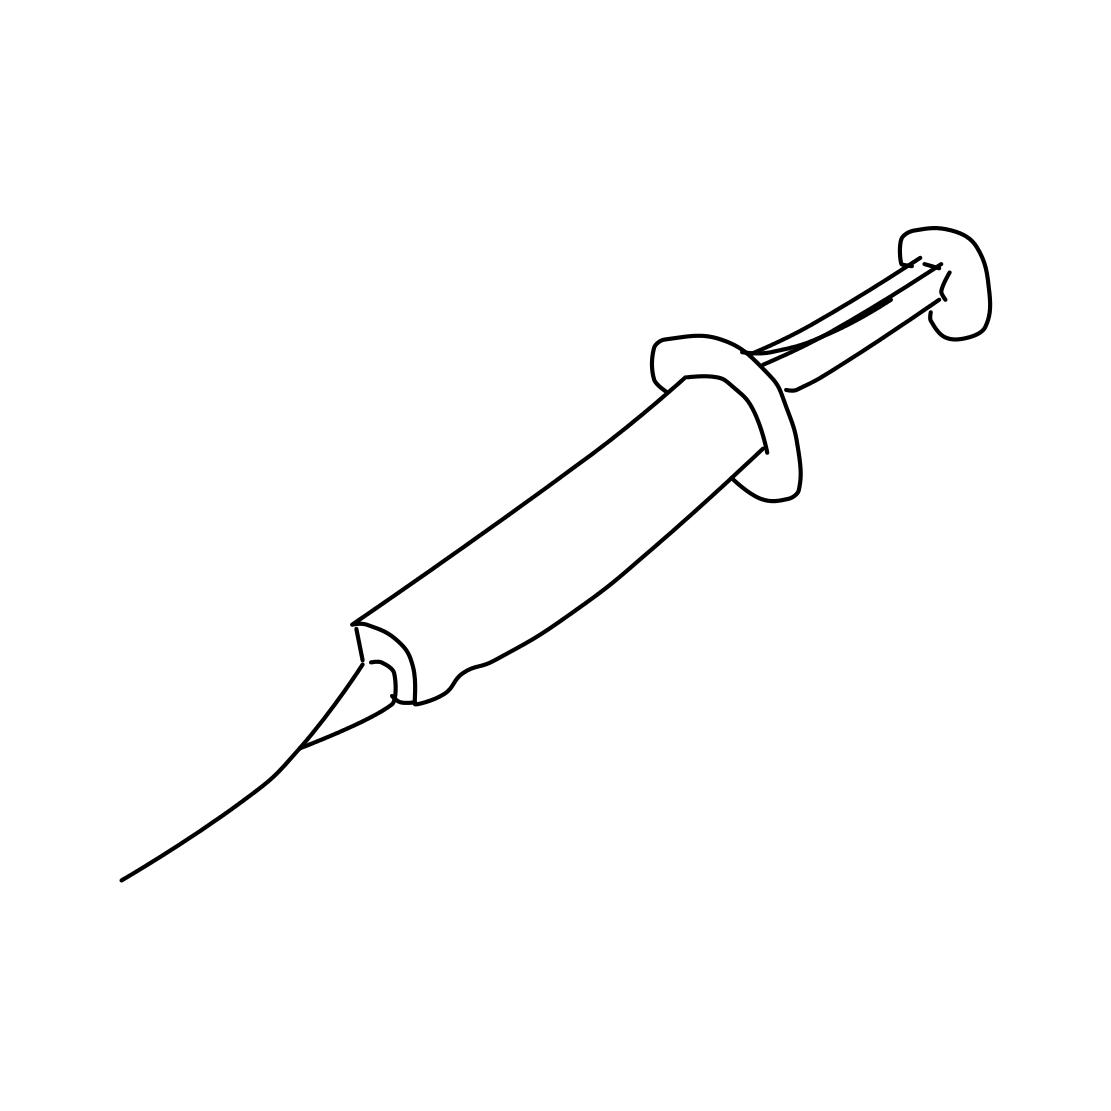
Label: syringe